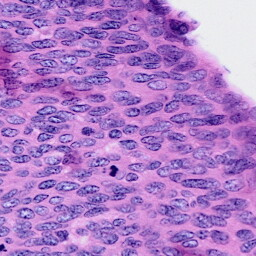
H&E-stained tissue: Cervix